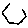
Label: hexagon